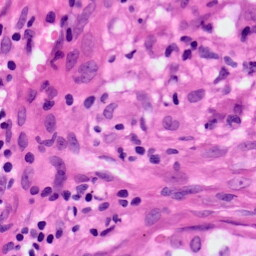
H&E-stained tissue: Lung